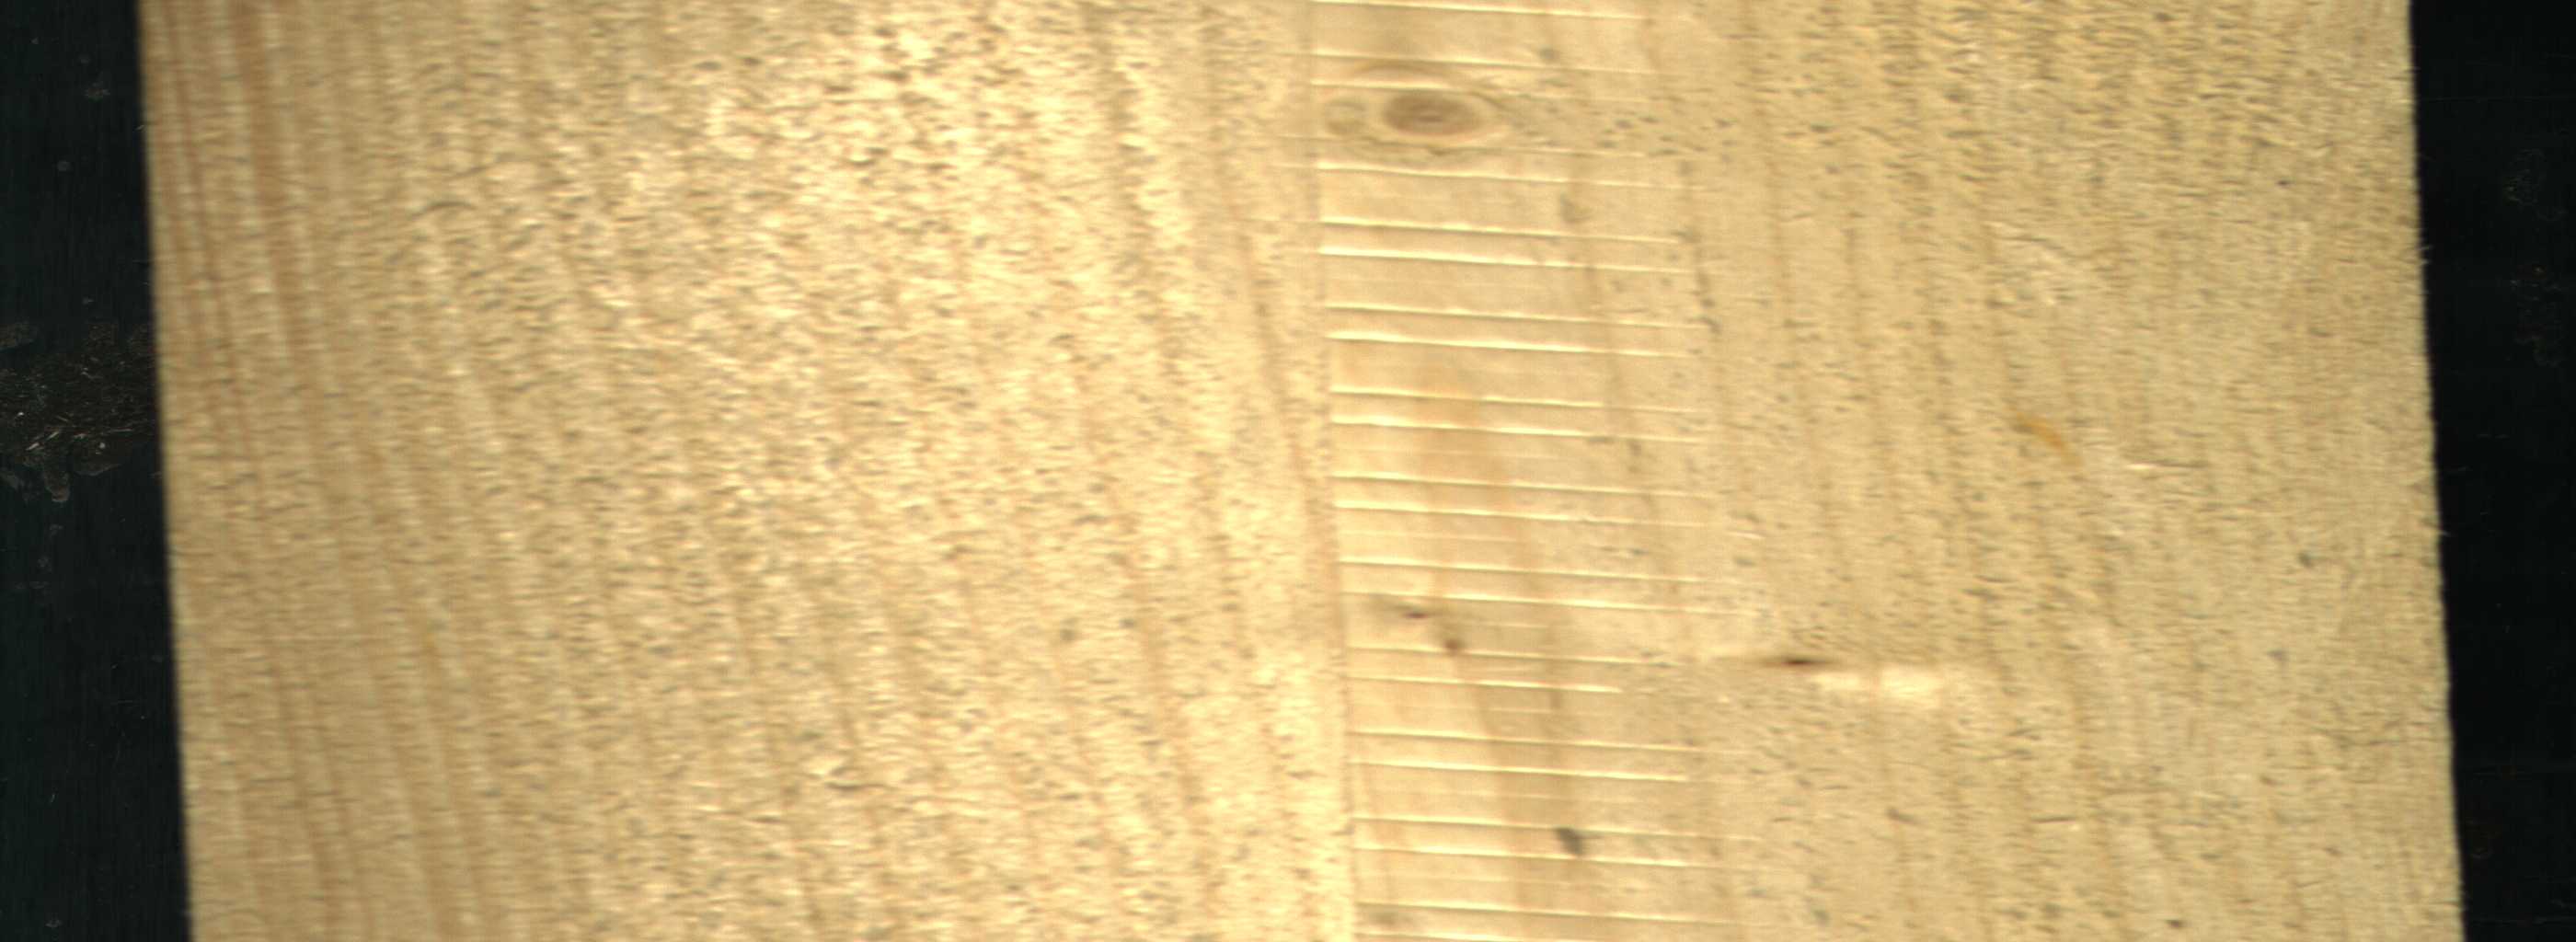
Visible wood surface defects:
Live_Knot